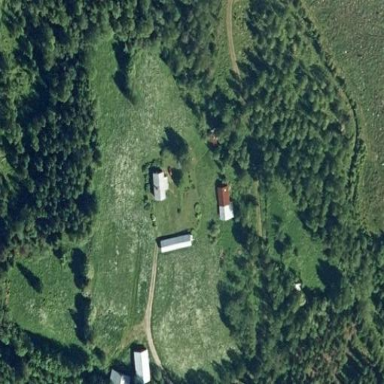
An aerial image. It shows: Farmyard area.